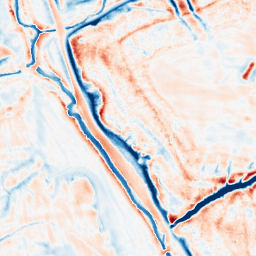
Category: edge_preserving
Decomposition family: bilateral
Decomposition parameters: d: 21
sigma_color: 75
sigma_space: 50
Upsampling method: sinc_hamming
Upsampling parameters: scale: 8
kernel_size: 16
Upsampling scale: 8